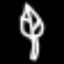
Label: leaf